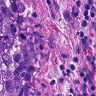
Metastatic tissue present: yes